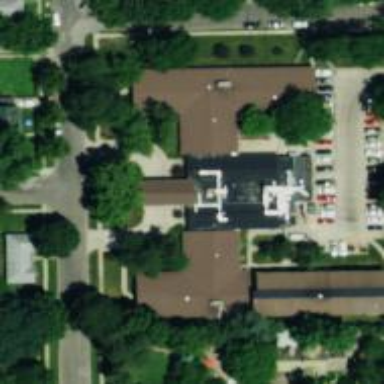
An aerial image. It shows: Nursing home.